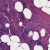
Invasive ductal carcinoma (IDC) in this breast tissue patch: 0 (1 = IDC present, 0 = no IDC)